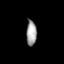
Tissue: lung
Cell type: Myeloid cells
Senescence score: 0.2047
Nuclear area (px): 262
Mean DAPI intensity: 156.118